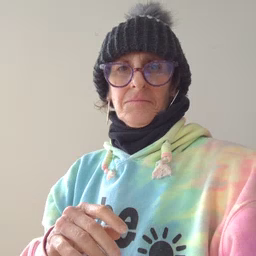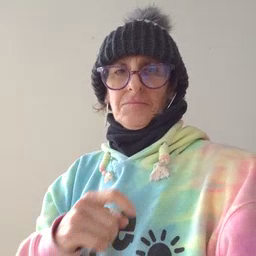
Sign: dry